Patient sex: M
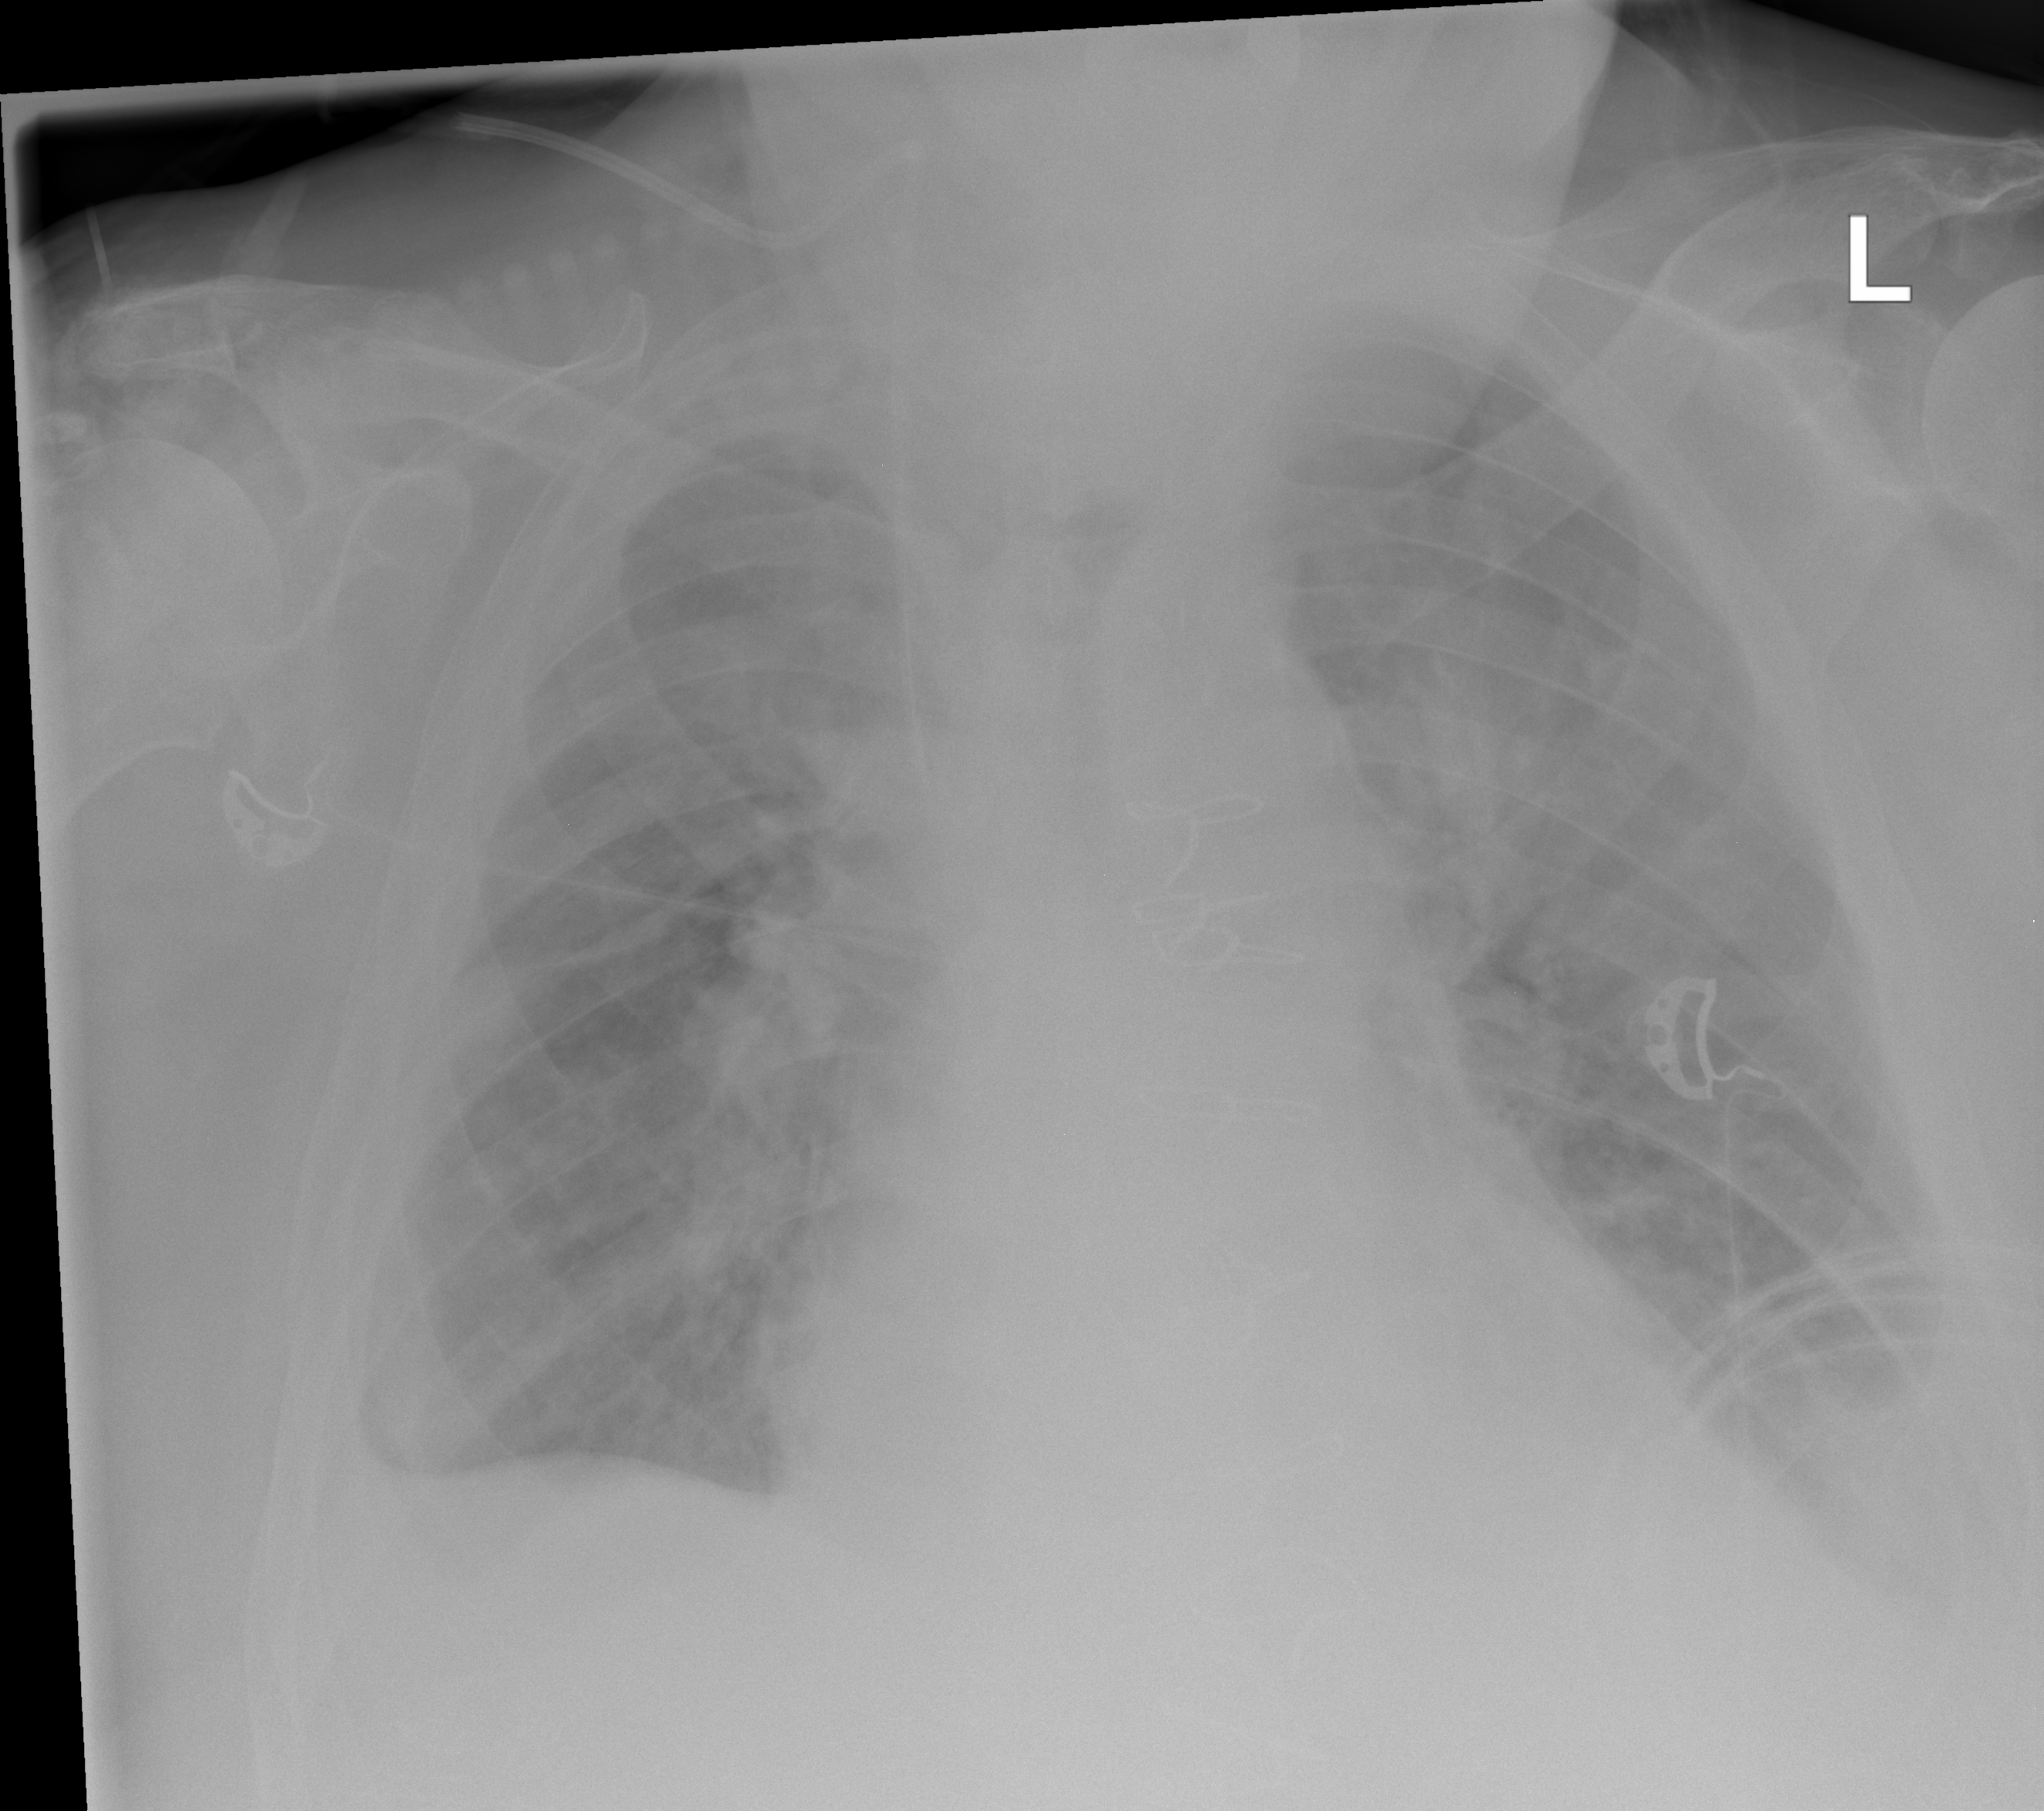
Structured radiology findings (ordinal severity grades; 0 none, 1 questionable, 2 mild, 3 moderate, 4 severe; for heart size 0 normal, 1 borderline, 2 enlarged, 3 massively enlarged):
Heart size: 2
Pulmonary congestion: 3
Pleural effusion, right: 2
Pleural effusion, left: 2
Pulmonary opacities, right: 2
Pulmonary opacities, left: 2
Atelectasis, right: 0
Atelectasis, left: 2